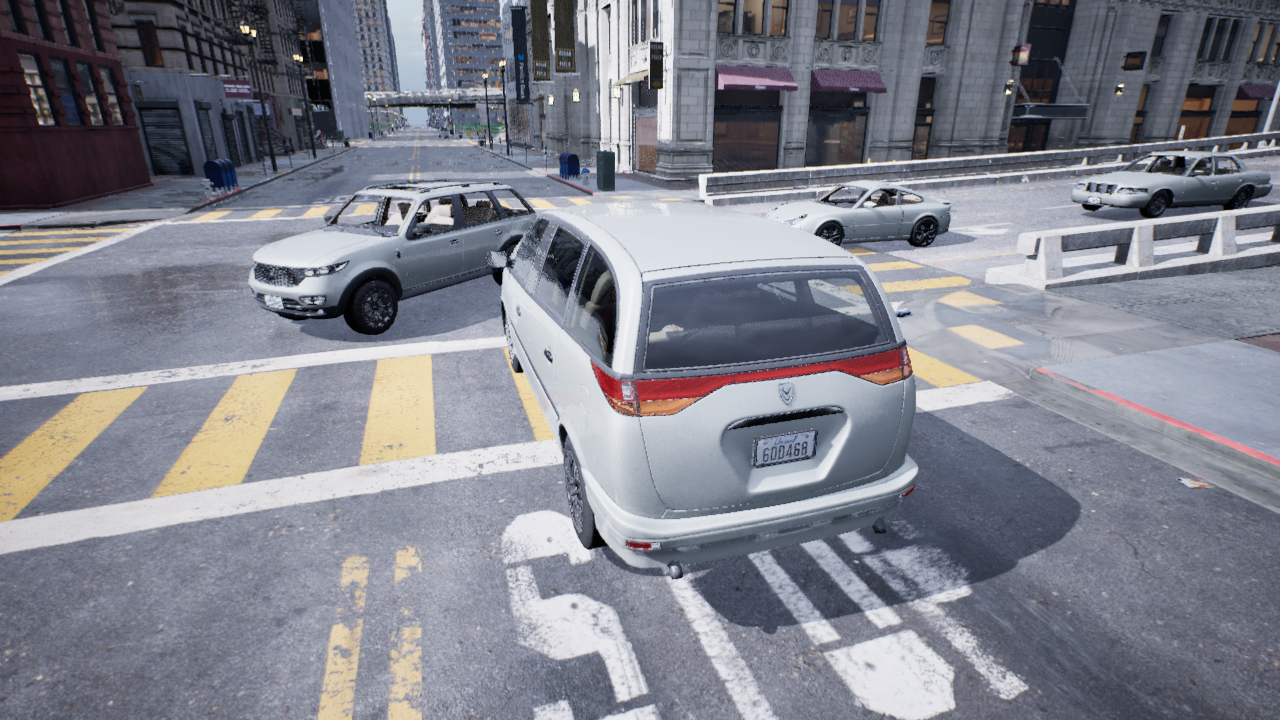
Venue: residential
Lighting: overcast
Vehicle rig: minivan